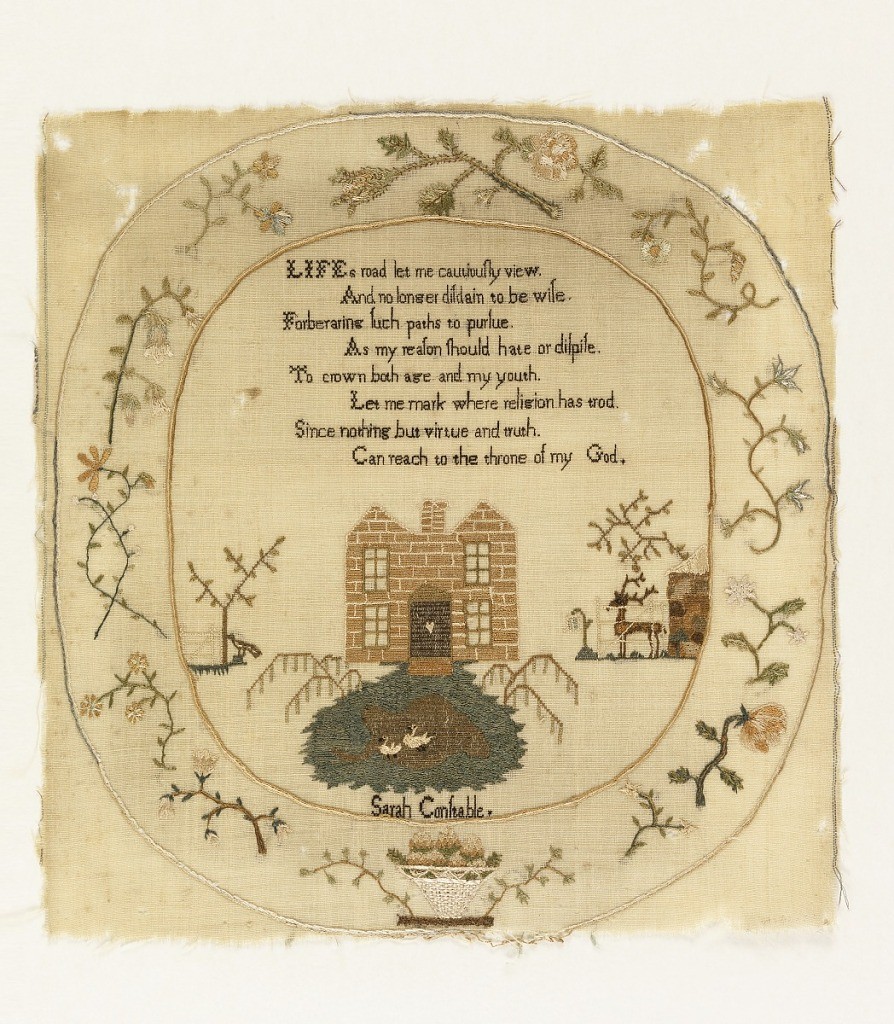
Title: Sampler
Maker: Sarah Constable
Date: ca. 1815
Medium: silk embroidery, wool foundation Technique: embroidered in tent, satin, stem, darning and rococo stitches on plain weave
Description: Verse; landscape with house, trees, stag and ducks; signature "Sarah Constable"; in oval frame of flower sprays.